Question: I want to set margins by percentage.. I have 4 imageviews in a linearlayout and want to set default left,right,top,bottom margins that keep same percentage for each screen size.
is it possible ?
here is a demo what i want..

And here is what i've tried and doesn't work
'''
<LinearLayout xmlns:android="http://schemas.android.com/apk/res/android"
android:layout_width="match_parent"
android:layout_height="match_parent"
android:orientation="vertical" >
<LinearLayout
android:layout_width="match_parent"
android:layout_height="match_parent"
android:layout_weight="1"
android:weightSum="10" >
<Thumbnail
android:id="@+id/thumb1"
android:layout_width="0dp"
android:layout_height="match_parent"
android:layout_weight="4" />
<Thumbnail
android:id="@+id/thumb2"
android:layout_width="0dp"
android:layout_height="match_parent"
android:layout_weight="4" />
</LinearLayout>
<LinearLayout
android:layout_width="match_parent"
android:layout_height="match_parent"
android:layout_weight="1"
android:weightSum="10" >
<Thumbnail
android:id="@+id/thumb3"
android:layout_width="0dp"
android:layout_height="match_parent"
android:layout_weight="4" >
</Thumbnail>
<Thumbnail
android:id="@+id/thumb4"
android:layout_width="0dp"
android:layout_height="match_parent"
android:layout_weight="4" />
</LinearLayout>
</LinearLayout>
'''
Thanks for your help
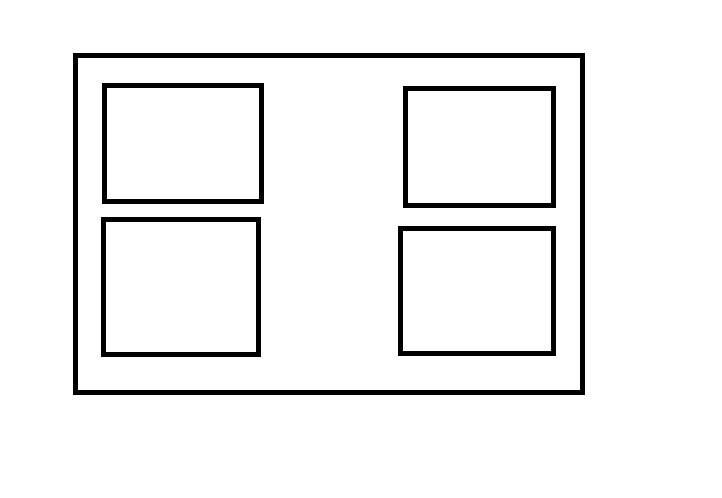
Answer: You can have invisible 'View's in your 'LinearLayout's as spacers and use the 'layout_weight' mechanism to assign them relative size.
Example:
'''
<LinearLayout
android:layout_width="match_parent"
android:layout_height="match_parent"
android:layout_weight="1">
<Thumbnail
android:id="@+id/thumb1"
android:layout_width="0dp"
android:layout_height="match_parent"
android:layout_weight="4" />
<View
android:layout_width="0dp"
android:layout_height="0dp"
android:layout_weight="2"
android:visibility="invisible"/>
<Thumbnail
android:id="@+id/thumb2"
android:layout_width="0dp"
android:layout_height="match_parent"
android:layout_weight="4" />
</LinearLayout>
'''